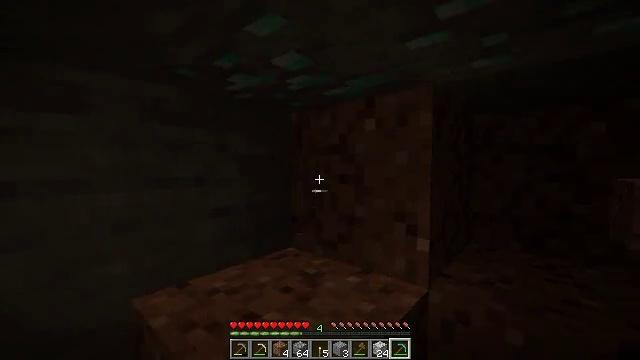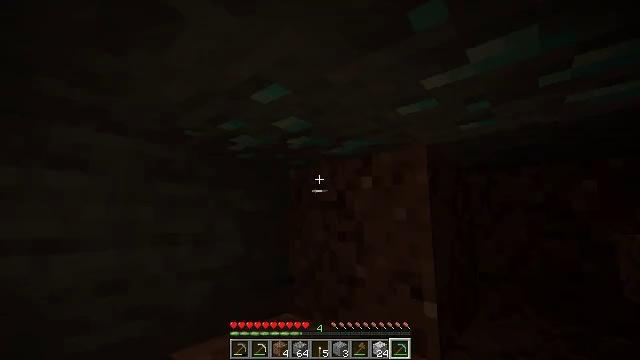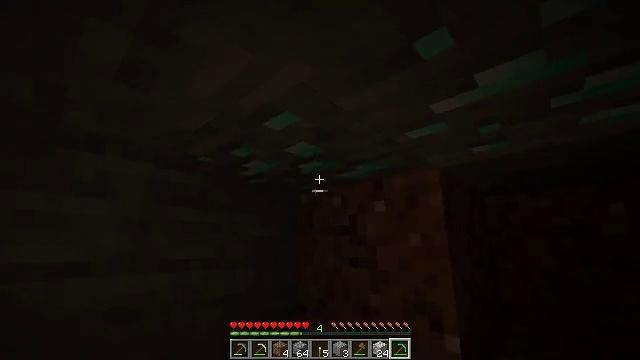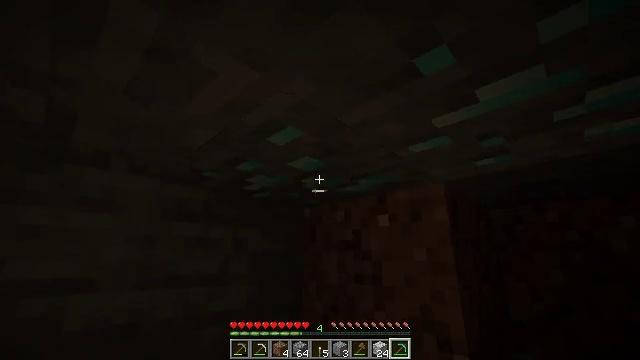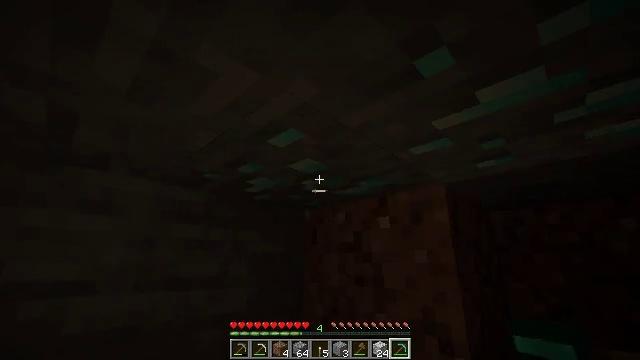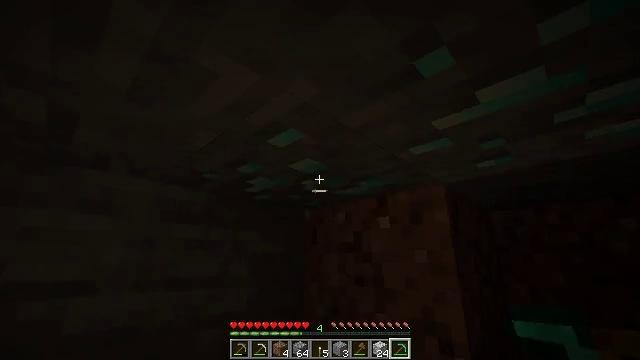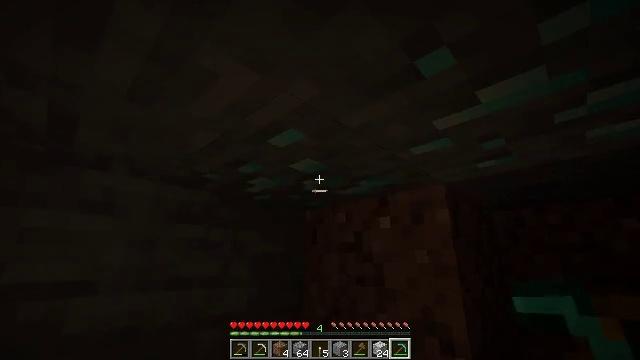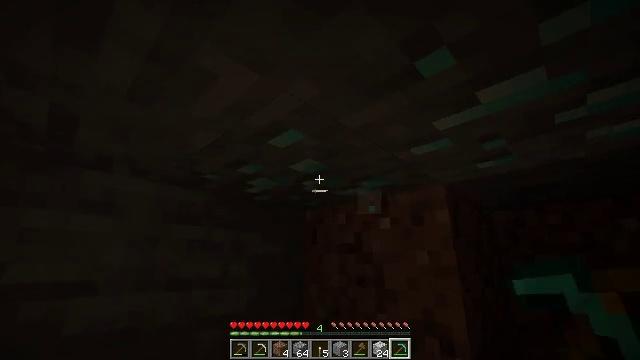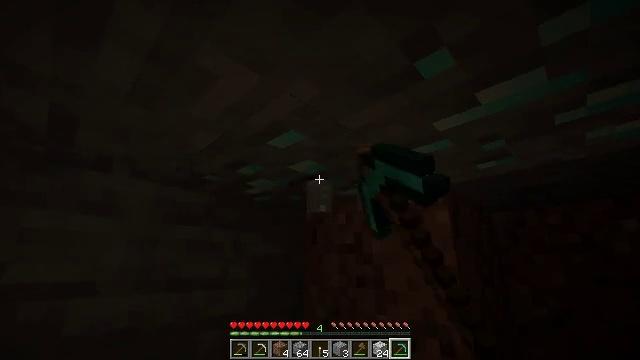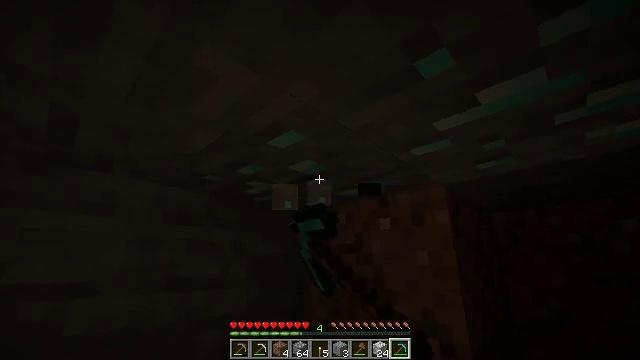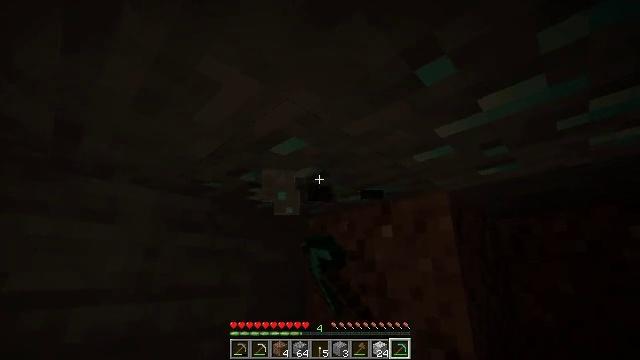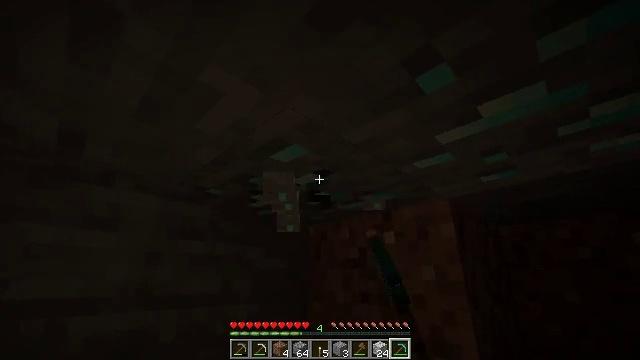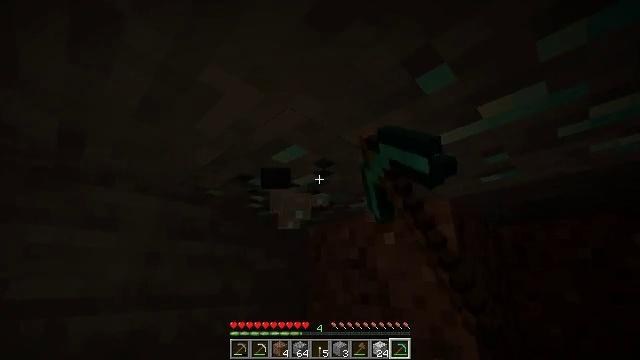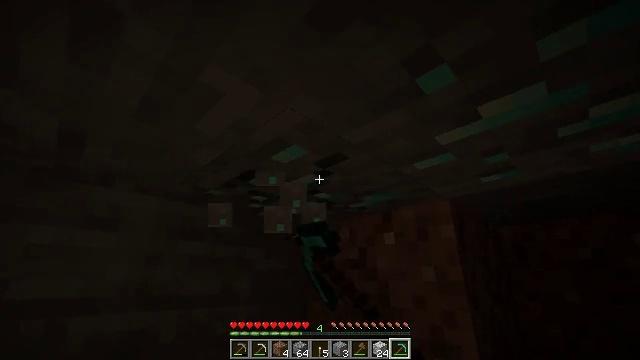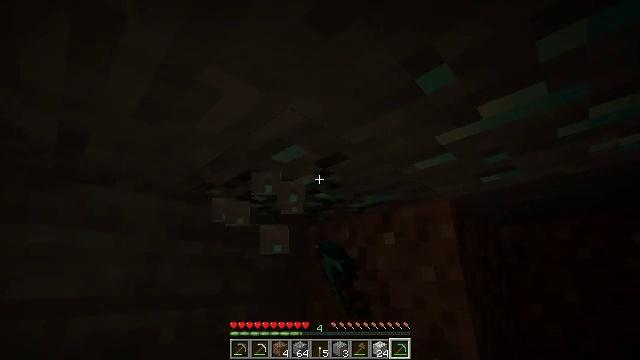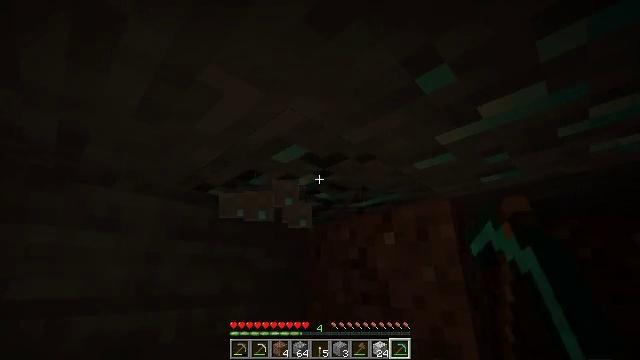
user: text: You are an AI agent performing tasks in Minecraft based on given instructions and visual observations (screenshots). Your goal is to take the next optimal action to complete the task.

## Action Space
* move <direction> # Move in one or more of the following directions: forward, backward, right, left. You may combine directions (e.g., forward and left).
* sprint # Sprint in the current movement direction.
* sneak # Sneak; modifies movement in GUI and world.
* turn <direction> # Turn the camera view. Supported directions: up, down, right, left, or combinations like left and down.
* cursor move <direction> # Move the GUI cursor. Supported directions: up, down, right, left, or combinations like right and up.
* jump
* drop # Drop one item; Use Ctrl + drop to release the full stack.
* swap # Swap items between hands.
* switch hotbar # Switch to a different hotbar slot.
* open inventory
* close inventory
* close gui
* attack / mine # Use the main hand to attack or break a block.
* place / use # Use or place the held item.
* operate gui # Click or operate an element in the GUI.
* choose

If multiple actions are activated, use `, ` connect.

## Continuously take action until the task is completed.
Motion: motion action
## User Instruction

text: Extract diamond ore blocks.
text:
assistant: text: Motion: turn up
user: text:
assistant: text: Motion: turn left and up
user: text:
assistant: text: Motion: turn up
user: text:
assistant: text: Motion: no_op
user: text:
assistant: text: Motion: no_op
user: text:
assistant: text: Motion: no_op
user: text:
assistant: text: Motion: attack / mine
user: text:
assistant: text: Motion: attack / mine
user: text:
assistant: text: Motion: attack / mine
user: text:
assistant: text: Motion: turn up, attack / mine
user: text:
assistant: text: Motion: turn up, attack / mine
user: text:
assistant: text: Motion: attack / mine
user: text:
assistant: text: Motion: attack / mine
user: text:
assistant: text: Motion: attack / mine
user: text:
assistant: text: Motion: attack / mine
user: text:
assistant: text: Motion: attack / mine
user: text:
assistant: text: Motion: attack / mine
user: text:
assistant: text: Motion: attack / mine
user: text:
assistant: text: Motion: attack / mine
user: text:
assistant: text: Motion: attack / mine
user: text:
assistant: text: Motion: attack / mine
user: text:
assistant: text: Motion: attack / mine
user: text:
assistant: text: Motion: attack / mine
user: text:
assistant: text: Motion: attack / mine
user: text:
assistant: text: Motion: turn right and up, attack / mine
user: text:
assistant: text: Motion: turn right and up, attack / mine
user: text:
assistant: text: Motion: turn right and up, attack / mine
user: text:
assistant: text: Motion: turn right and up, attack / mine
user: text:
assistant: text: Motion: turn right, attack / mine
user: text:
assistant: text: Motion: attack / mine